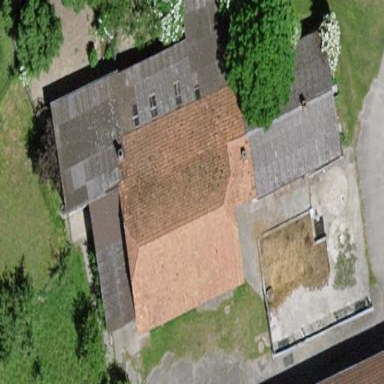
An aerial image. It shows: Shed.